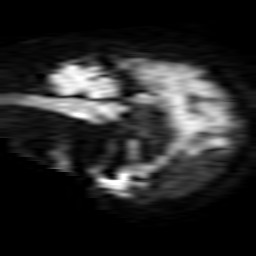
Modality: TRACE
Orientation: sagittal
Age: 88
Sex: female
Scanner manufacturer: philips
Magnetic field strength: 1.5 T
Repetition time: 4.786 s
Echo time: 0.07764 s